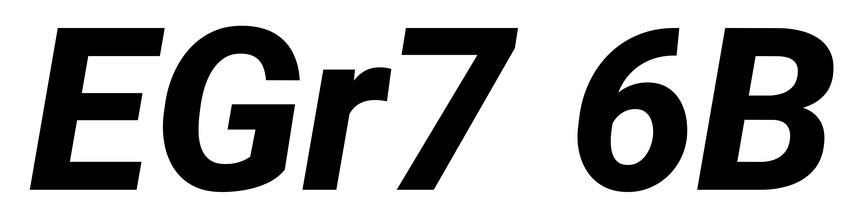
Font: Roboto-Italic_ExtraBold_Italic